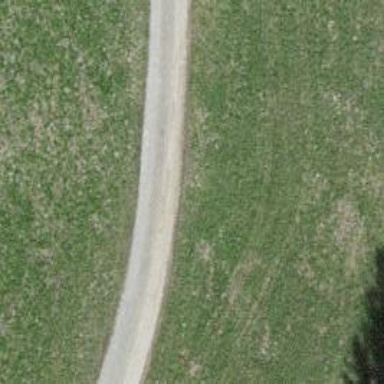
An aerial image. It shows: Track with grade 2 gravel surface.